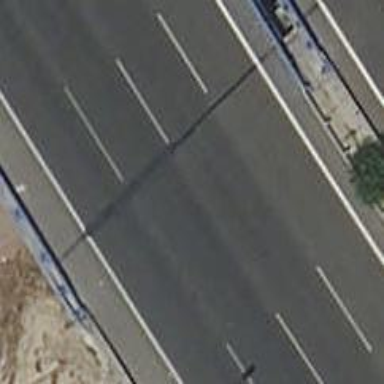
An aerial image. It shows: Bridge over motorway.